Field crop: maize
Growth stage: 2
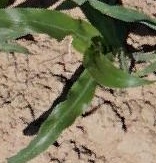
Species: maize